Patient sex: M
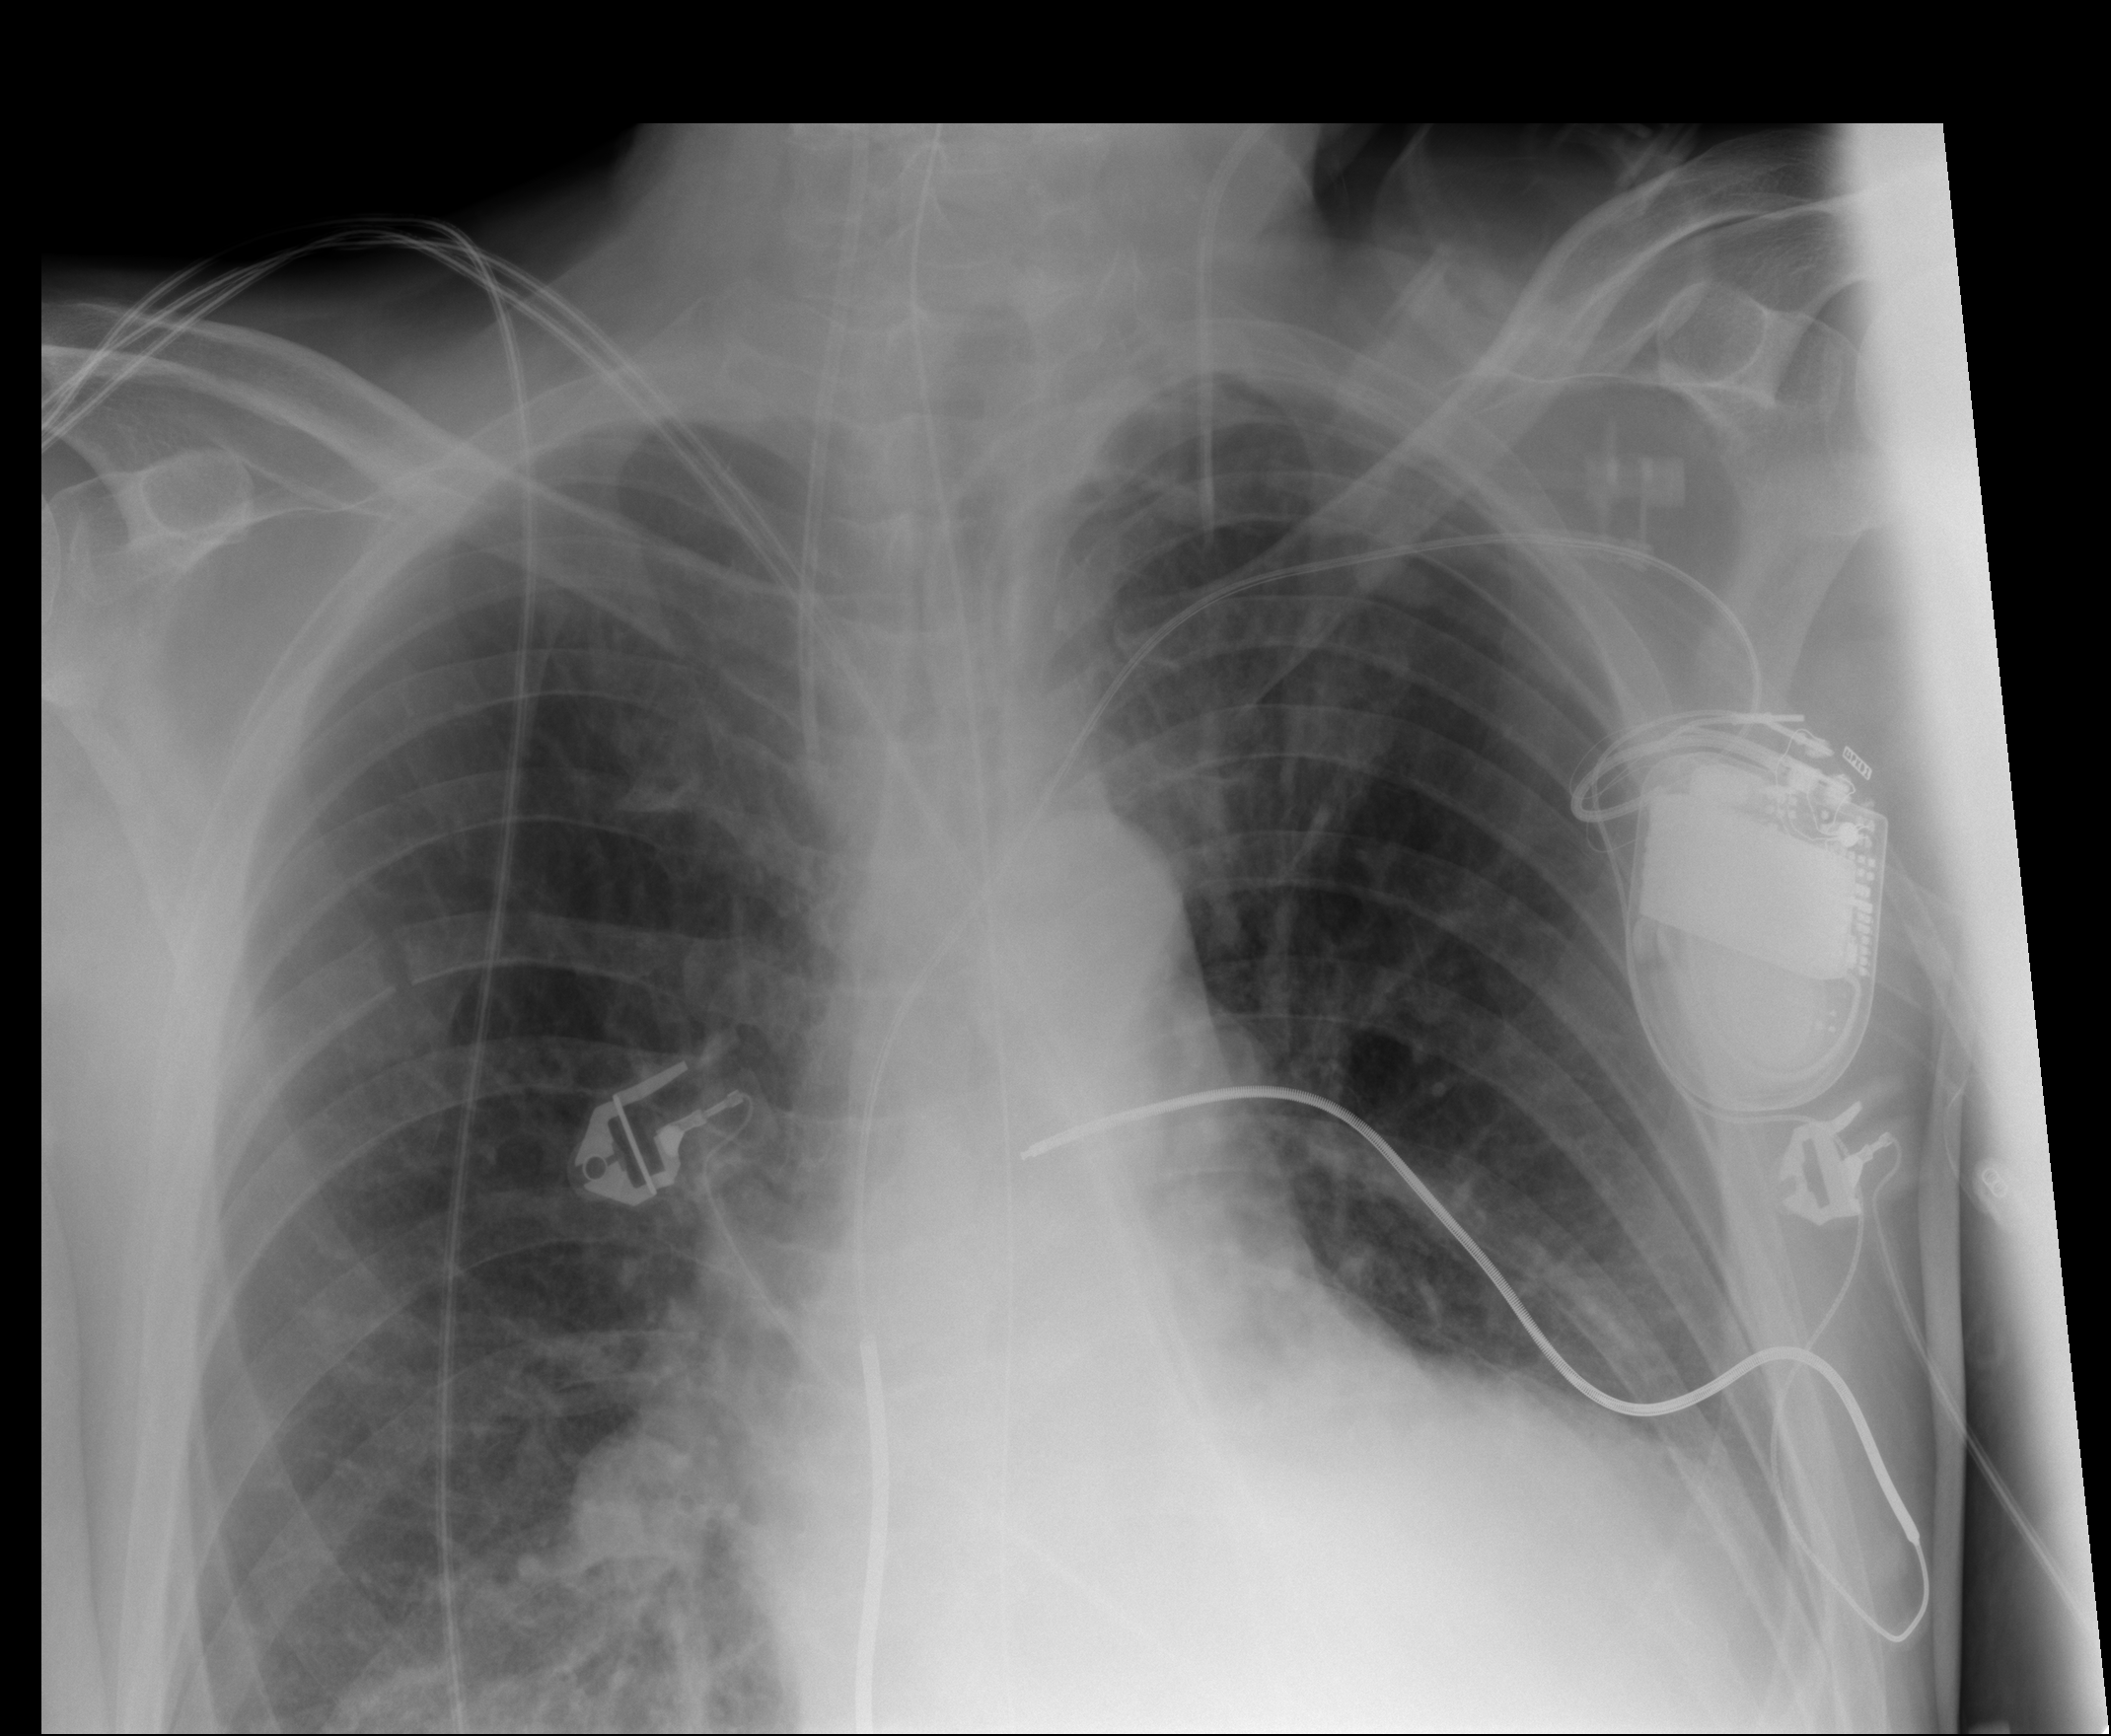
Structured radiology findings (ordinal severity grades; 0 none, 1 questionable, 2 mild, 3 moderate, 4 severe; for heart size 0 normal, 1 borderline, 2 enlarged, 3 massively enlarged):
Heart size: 2
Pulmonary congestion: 1
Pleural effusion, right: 0
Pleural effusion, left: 0
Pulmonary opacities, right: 1
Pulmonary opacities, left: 0
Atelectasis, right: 1
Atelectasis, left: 1